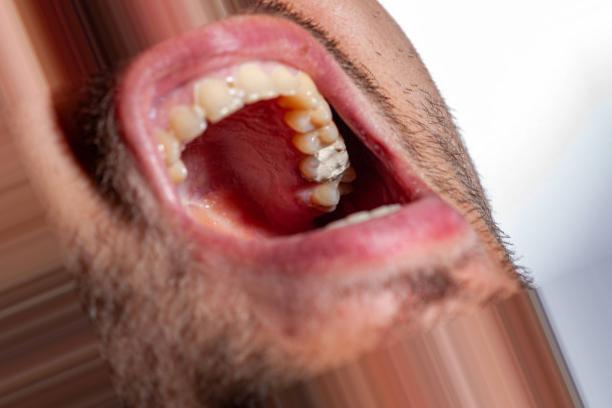
Condition: Caries